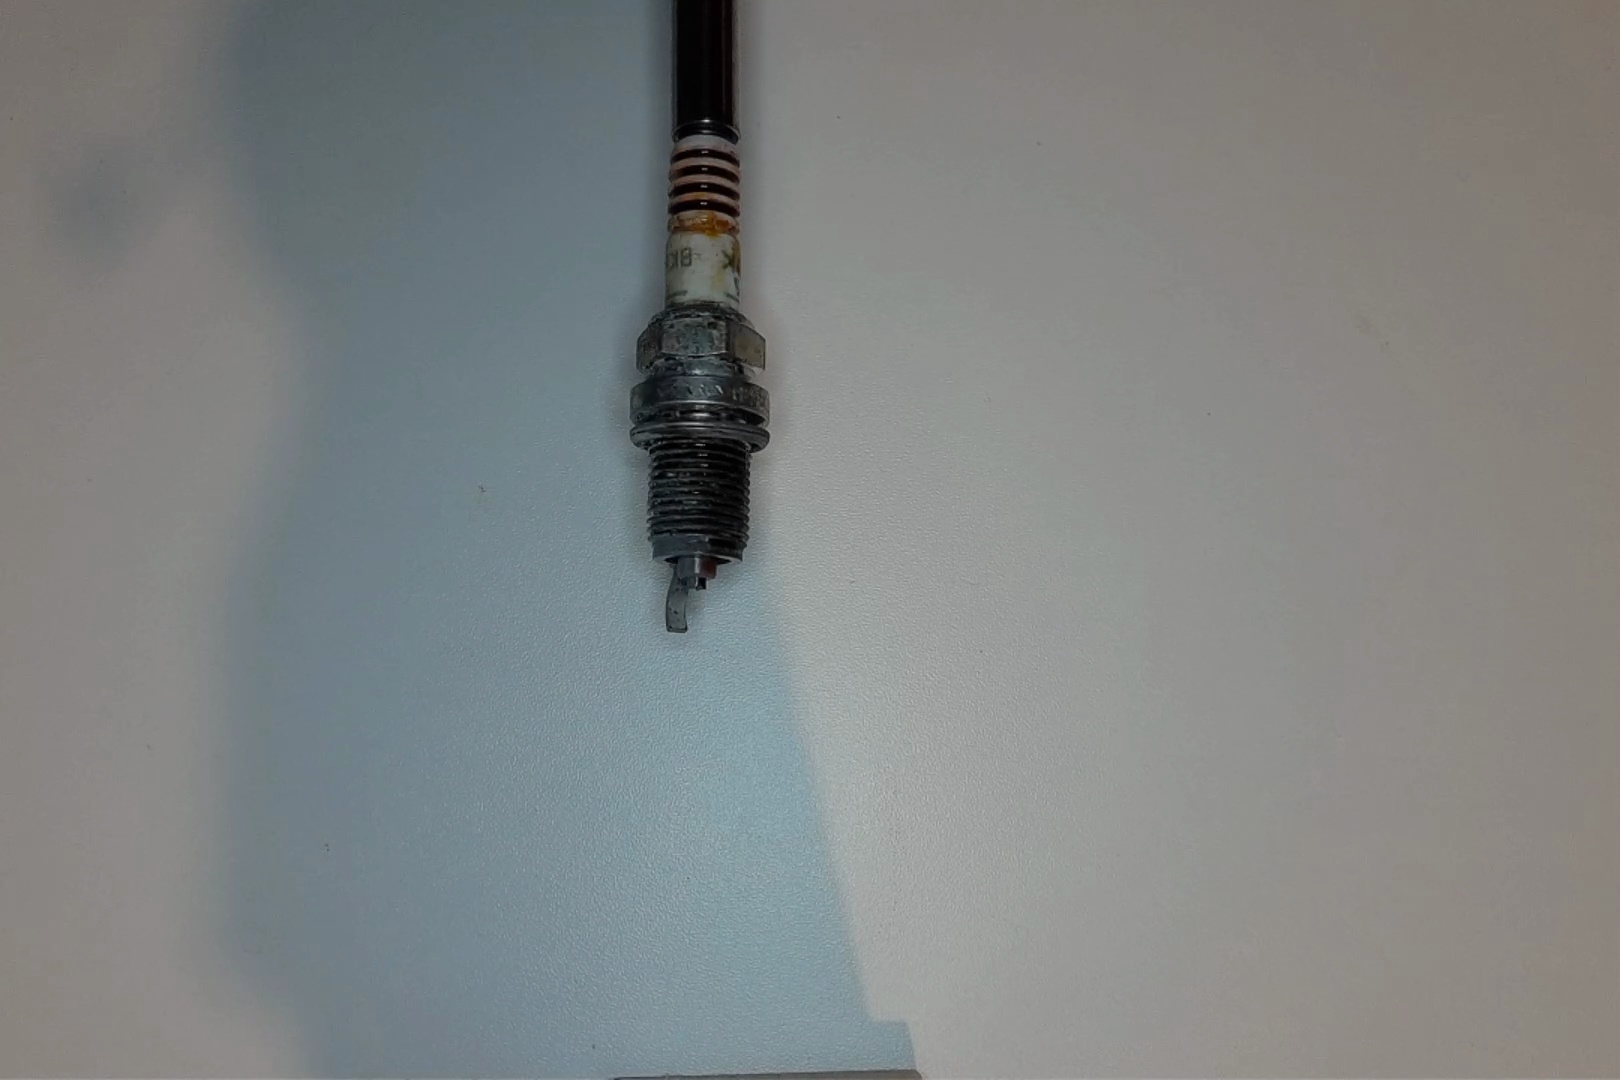
Label: anomaly